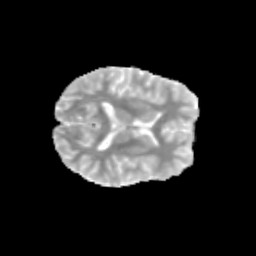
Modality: MD
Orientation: axial
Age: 13
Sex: female
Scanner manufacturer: siemens
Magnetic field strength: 3 T
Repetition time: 3.8 s
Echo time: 0.07 s